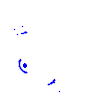
Particle: proton